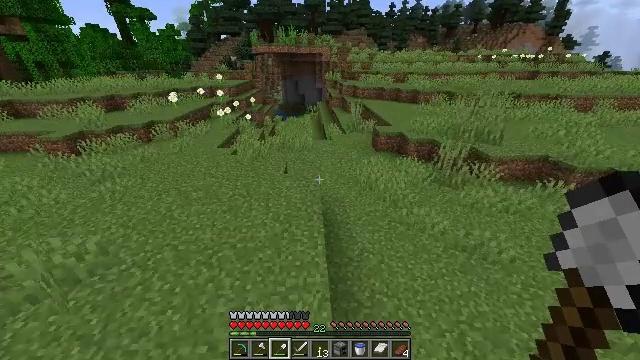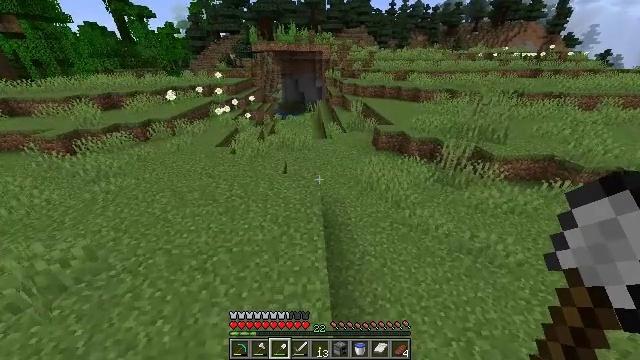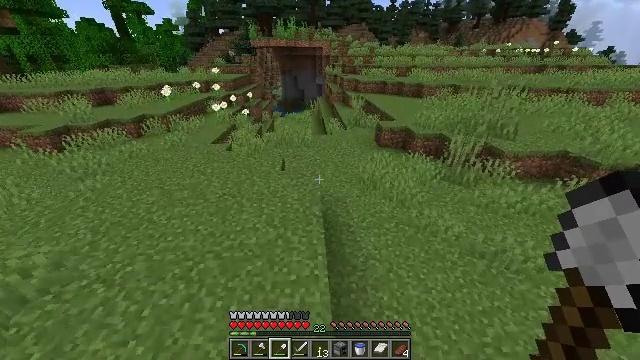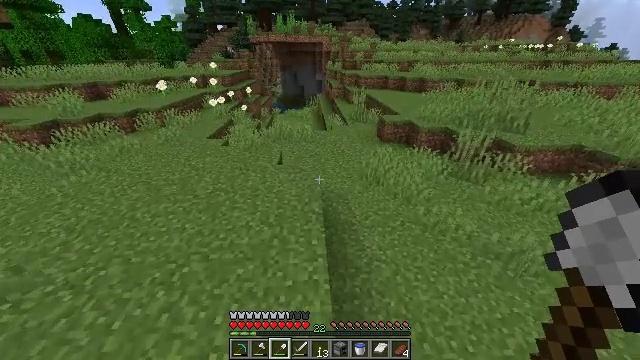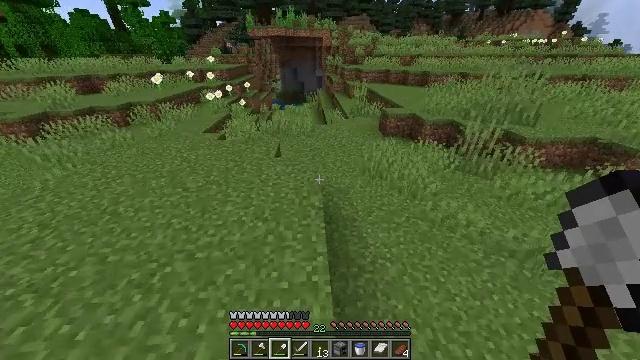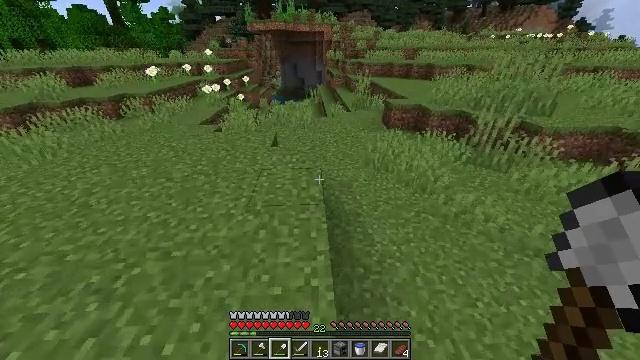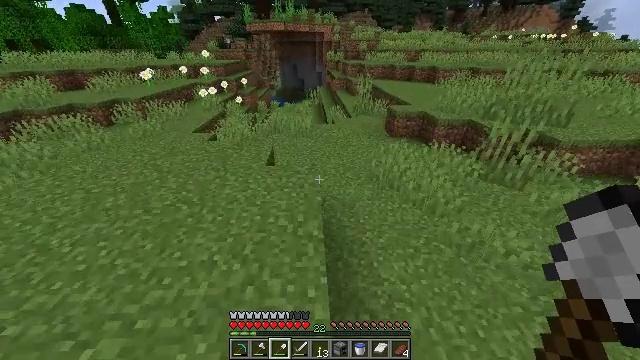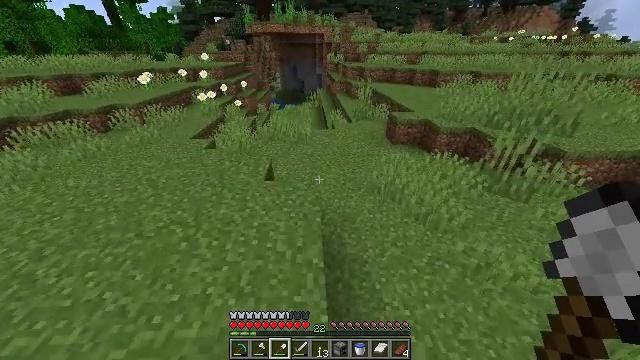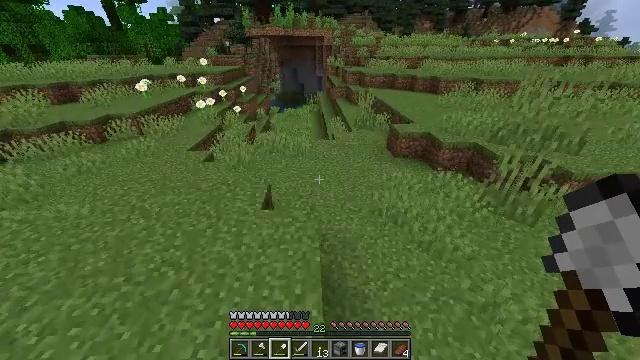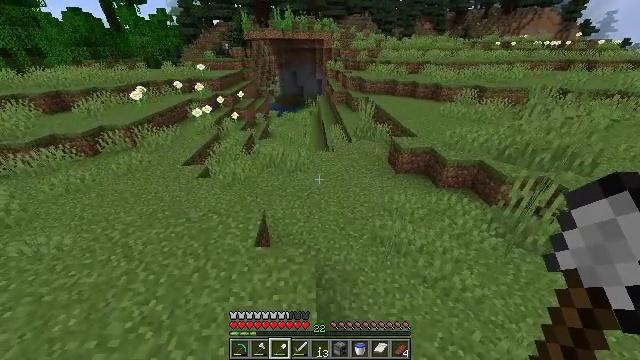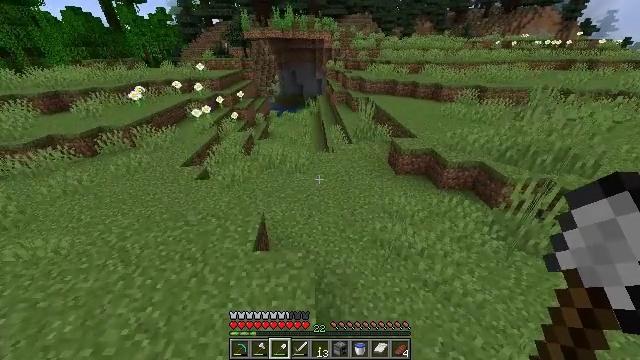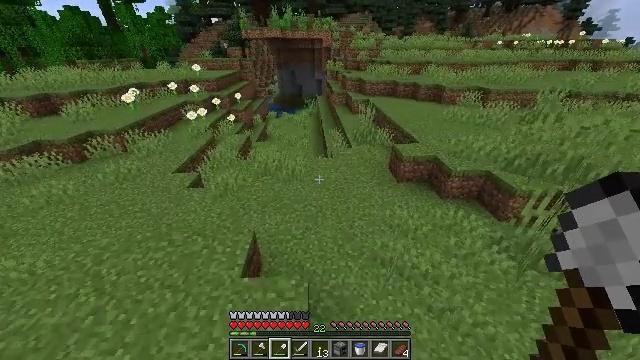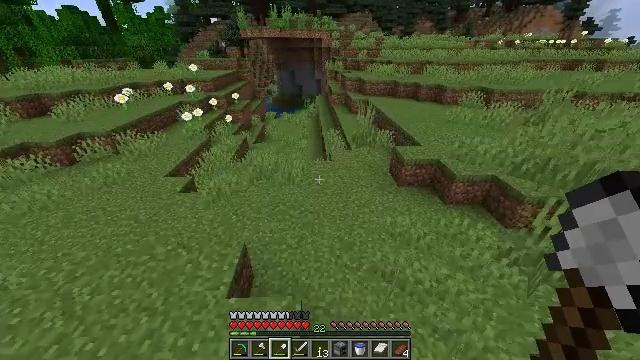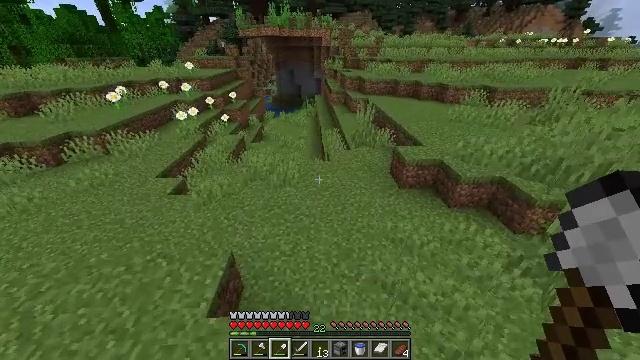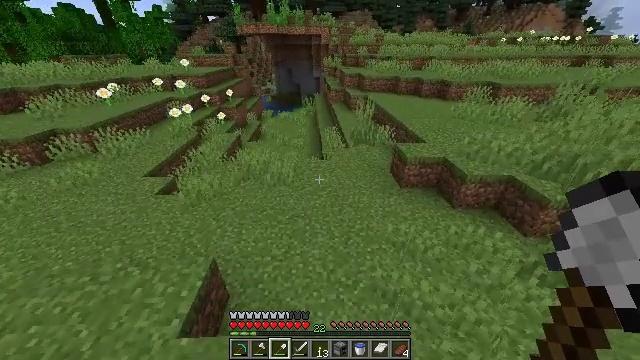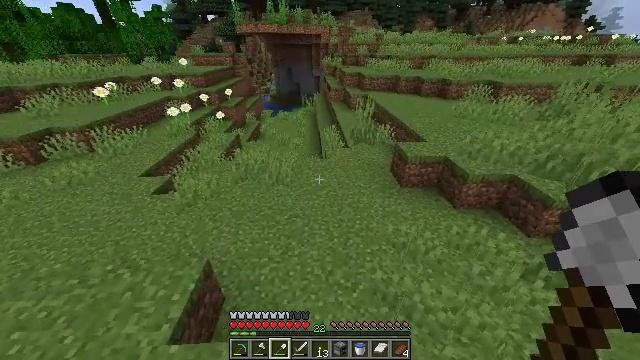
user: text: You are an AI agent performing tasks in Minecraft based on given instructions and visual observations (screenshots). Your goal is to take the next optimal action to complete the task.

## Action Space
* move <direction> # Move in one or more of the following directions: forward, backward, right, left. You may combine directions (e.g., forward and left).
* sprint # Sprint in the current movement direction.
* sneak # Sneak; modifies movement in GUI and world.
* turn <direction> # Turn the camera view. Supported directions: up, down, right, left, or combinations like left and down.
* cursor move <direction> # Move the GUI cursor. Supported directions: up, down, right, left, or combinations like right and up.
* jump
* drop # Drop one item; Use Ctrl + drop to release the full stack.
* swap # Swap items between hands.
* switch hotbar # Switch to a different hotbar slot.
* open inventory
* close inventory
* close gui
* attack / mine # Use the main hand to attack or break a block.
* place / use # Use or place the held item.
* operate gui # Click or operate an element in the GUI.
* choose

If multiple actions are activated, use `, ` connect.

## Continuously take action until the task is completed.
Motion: motion action
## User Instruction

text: Collect sugar cane near water sources.
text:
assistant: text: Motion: move forward, sprint, jump
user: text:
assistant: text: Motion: move forward, sprint, jump
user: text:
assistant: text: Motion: move forward, sprint, jump
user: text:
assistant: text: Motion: move forward, sprint, jump
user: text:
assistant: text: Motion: move forward, sprint, jump
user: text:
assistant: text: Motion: move forward, sprint, jump
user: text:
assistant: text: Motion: move forward, sprint, jump
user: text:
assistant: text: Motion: move forward and move right, sprint, jump
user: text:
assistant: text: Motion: move forward and move right, sprint, jump
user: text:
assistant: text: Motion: move forward and move right, sprint, jump
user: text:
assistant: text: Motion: move forward and move right, sprint, jump
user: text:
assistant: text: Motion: move forward and move right, sprint, jump
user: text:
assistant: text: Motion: move forward and move right, sprint, jump
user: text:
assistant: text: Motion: move forward and move right, sprint, jump
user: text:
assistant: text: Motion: move forward and move right, sprint, jump
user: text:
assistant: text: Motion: move forward and move right, sprint, jump
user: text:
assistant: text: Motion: move forward and move right, sprint, jump
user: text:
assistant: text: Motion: move forward and move right, sprint, jump
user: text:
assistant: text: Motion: move forward and move right, sprint, jump
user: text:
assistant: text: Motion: move forward and move right, sprint, jump
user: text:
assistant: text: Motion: move forward and move right, sprint, jump
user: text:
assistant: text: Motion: move forward and move right, sprint, jump
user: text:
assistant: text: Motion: move forward and move right, sprint, jump
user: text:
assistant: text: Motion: move forward, sprint, jump
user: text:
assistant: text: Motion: move forward, sprint, jump
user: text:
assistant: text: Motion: move forward, sprint, jump
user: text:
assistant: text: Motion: move forward, sprint, jump
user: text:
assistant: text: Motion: move forward, sprint, jump
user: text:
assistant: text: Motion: move forward, sprint, jump
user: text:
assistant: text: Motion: move forward, sprint, jump